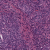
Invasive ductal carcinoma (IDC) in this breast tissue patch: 1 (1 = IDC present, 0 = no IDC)